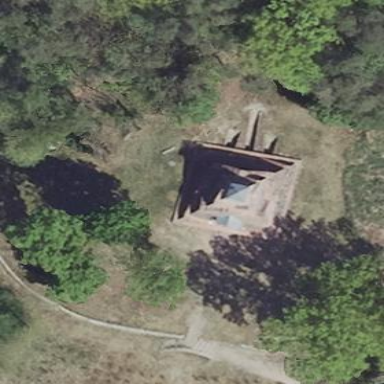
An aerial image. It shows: Pyramid-shaped historic monument building that is tourist attraction.